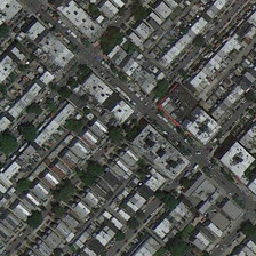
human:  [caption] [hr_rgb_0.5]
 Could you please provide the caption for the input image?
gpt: The building of the grey roof is arranged as a whole compact.

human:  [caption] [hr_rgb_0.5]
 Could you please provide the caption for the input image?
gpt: The overall layout of residential buildings with grey roofs is compact.

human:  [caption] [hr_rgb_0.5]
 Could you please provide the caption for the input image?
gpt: rows of densely arranged houses are seperated by a wide bustling road .

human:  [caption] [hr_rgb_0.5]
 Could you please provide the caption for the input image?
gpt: The highway separates many houses.

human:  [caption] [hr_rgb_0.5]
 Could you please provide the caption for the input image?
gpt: A main road separates the residential area with many trees around it.